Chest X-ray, PA view. Patient: 28 years old, sex M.
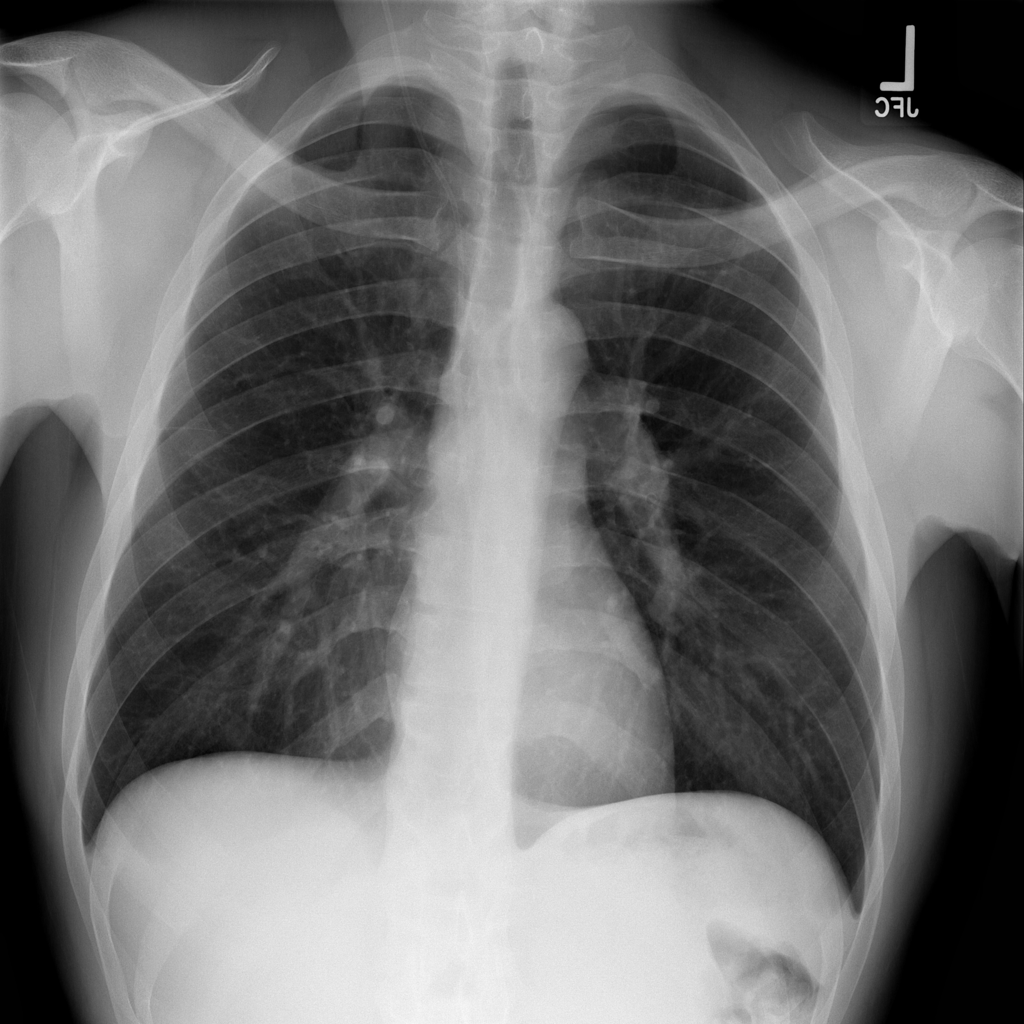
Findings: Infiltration